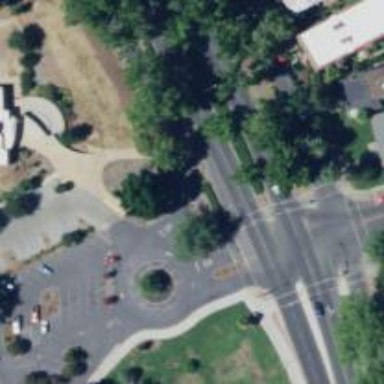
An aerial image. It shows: Residential road that intersects with roundabout.